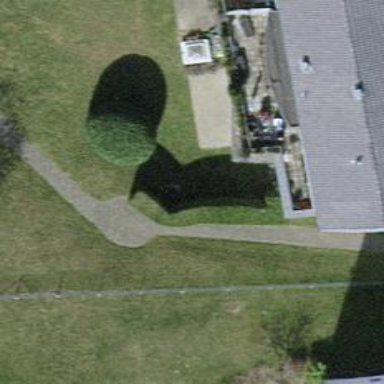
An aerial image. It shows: Shrub in its natural environment.